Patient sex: M
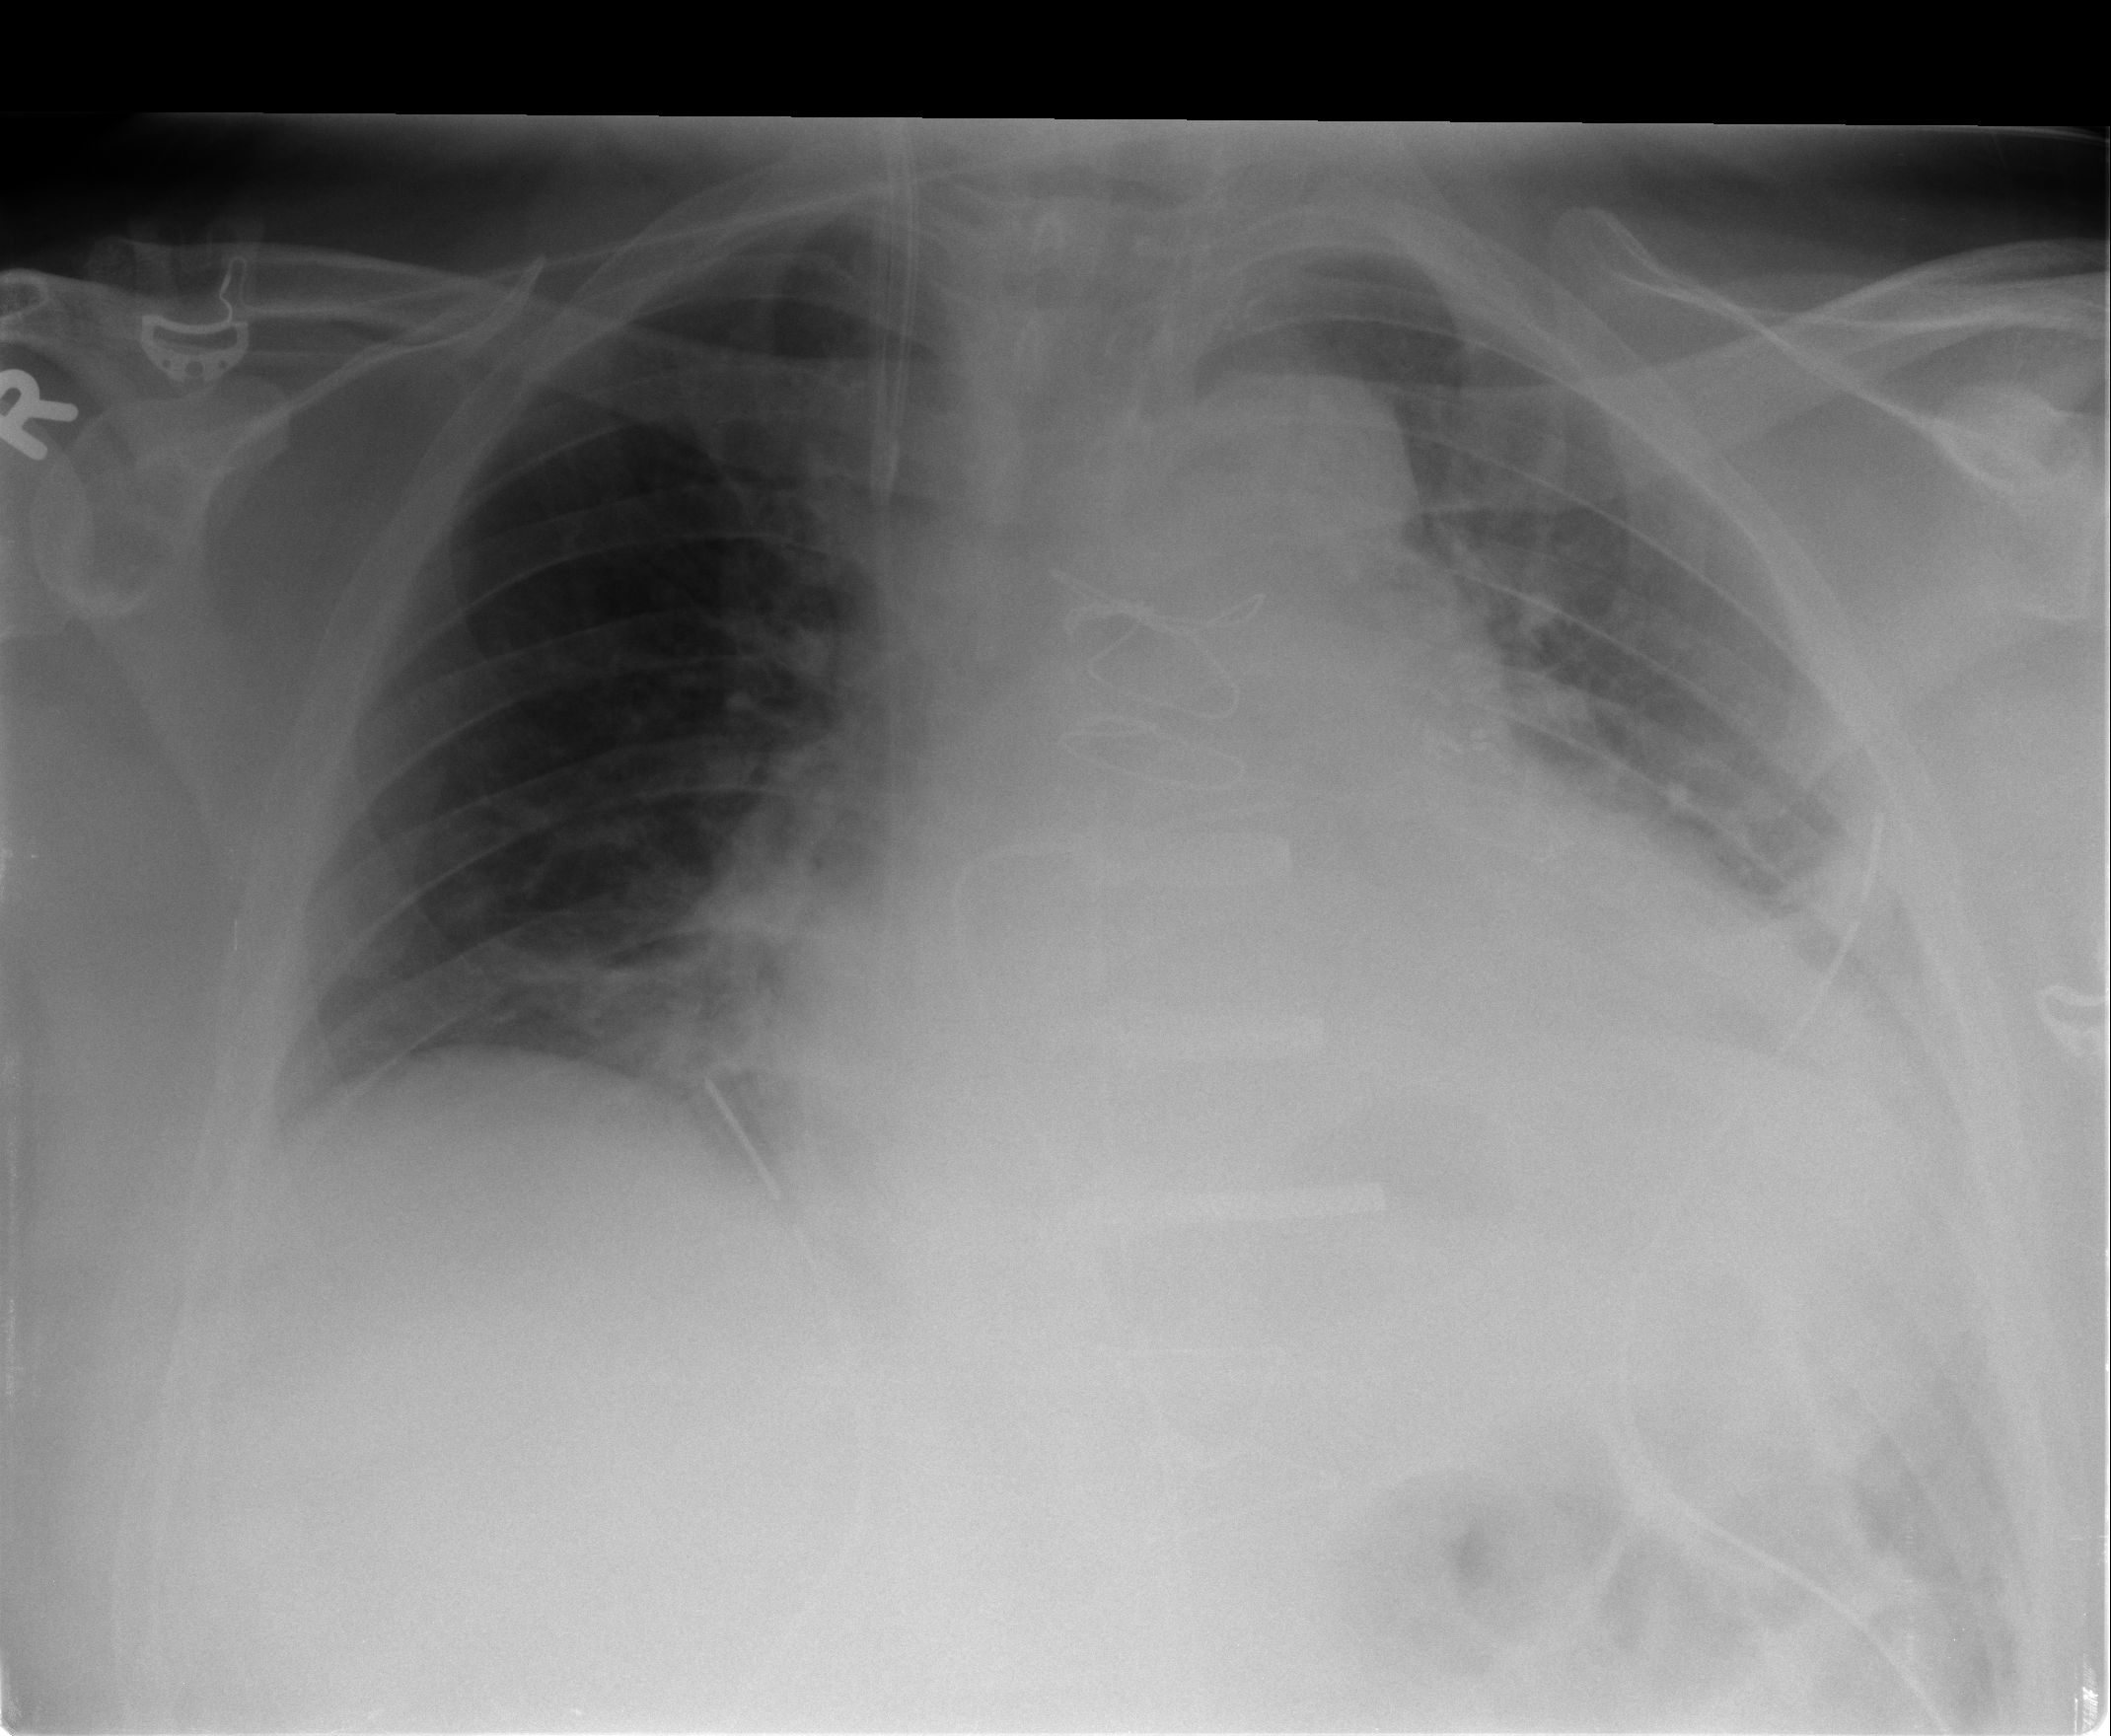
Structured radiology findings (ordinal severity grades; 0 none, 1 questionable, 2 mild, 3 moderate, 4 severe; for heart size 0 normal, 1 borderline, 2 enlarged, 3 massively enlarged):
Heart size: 3
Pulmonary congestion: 0
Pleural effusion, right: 0
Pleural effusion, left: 2
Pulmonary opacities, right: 0
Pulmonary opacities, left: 0
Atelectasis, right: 2
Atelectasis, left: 2